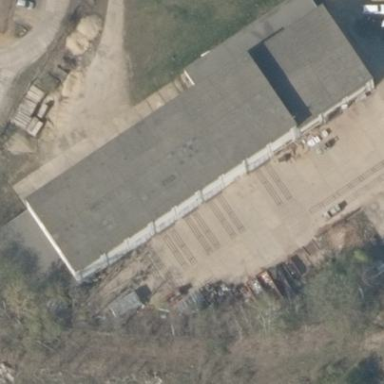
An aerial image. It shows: Industrial building.